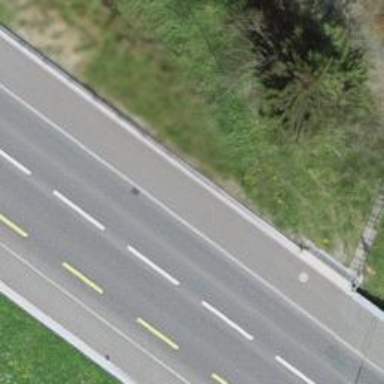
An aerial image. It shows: Cycleway.